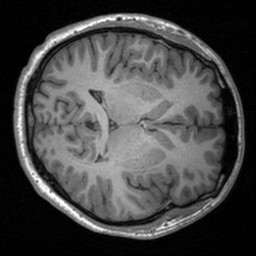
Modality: T1w
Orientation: axial
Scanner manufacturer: siemens
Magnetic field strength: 3 T
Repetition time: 1.9 s
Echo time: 0.00226 s